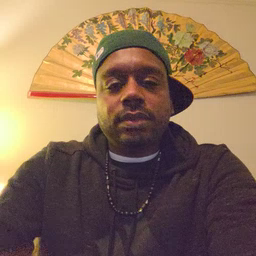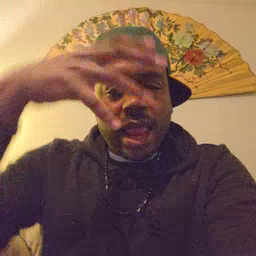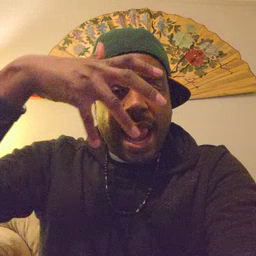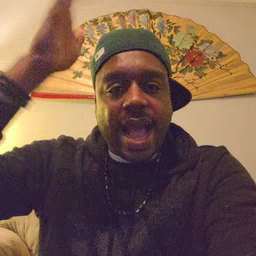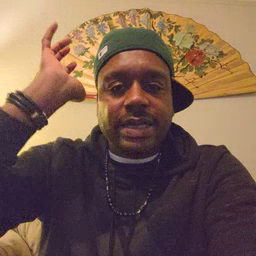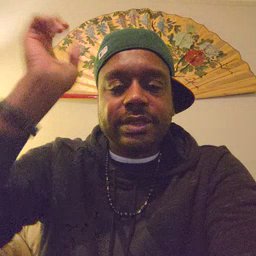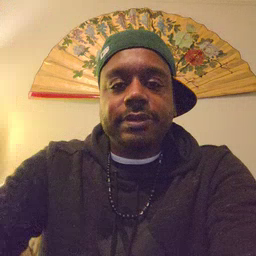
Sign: lion